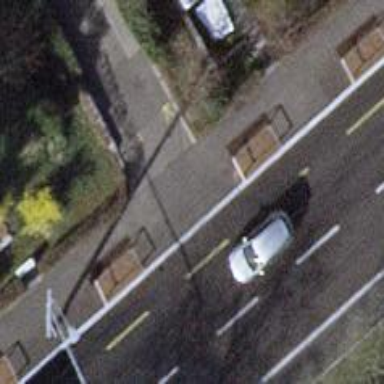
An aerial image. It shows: Unmarked crossing with traffic calming table.